【题型】填空题　【知识点】向量　【难度】hard
已知空间单位向量 $\overrightarrow{e_1}$, $\overrightarrow{e_2}$, $\overrightarrow{e_3}$, $\overrightarrow{e_4}$, $|\overrightarrow{e_1}+\overrightarrow{e_2}| = |\overrightarrow{e_3}+\overrightarrow{e_4}| = 2|\overrightarrow{e_1}+\overrightarrow{e_2}+\overrightarrow{e_3}+\overrightarrow{e_4}| = 1$, 则 $\overrightarrow{e_1} \cdot \overrightarrow{e_3}$ 的最大值是\underline{\quad  \quad}.
【解答】
【答案】 $\frac{7+3\sqrt{5}}{16}$

【分析】 根据题意在球中讨论, 结合空间向量数量积的应用可求出最值.

【详解】 因为空间向量 $\overrightarrow{e_1}$, $\overrightarrow{e_2}$, $\overrightarrow{e_3}$, $\overrightarrow{e_4}$ 是单位向量,

所以把向量 $\overrightarrow{e_1}$, $\overrightarrow{e_2}$, $\overrightarrow{e_3}$, $\overrightarrow{e_4}$ 平移到以 $O$ 为起点, 终点在半径为 1 的球面上, 如图:

由 $|\overrightarrow{e_1}+\overrightarrow{e_2}| = 1$, 得 $\overrightarrow{e_1}^2 + \overrightarrow{e_2}^2 + 2\overrightarrow{e_1} \cdot \overrightarrow{e_2} = 1$, 所以 $\langle \overrightarrow{e_1}, \overrightarrow{e_2} \rangle = 120^\circ$, 同理 $\langle \overrightarrow{e_3}, \overrightarrow{e_4} \rangle = 120^\circ$,

令 $\overrightarrow{e_1}+\overrightarrow{e_2} = \vec{a}, \overrightarrow{e_3}+\overrightarrow{e_4} = \vec{b}$, 则 $\langle \overrightarrow{e_1}, \vec{a} \rangle = 60^\circ$, $\langle \overrightarrow{e_3}, \vec{b} \rangle = 60^\circ$,

根据 $|\vec{a}+\vec{b}| = \frac{1}{2}$, 两边同时平方解得 $\vec{a} \cdot \vec{b} = -\frac{7}{8}$, $\cos\langle \vec{a}, \vec{b} \rangle = -\frac{7}{8}$,

所以 $\overrightarrow{e_1}$ 绕向量 $\vec{a}$ 所在直线旋转一周得圆锥 $OO_1$ 的侧面, $\overrightarrow{e_3}$ 绕向量 $\vec{b}$ 所在直线旋转一周得圆锥 $OO_2$ 的侧面,

因为 $\cos\langle \vec{a}, \vec{b} \rangle = -\frac{7}{8} < -\frac{\sqrt{3}}{2}$,

所以 $150^\circ < \langle \vec{a}, \vec{b} \rangle < 180^\circ$, 则 $\sin\langle \vec{a}, \vec{b} \rangle = \frac{\sqrt{15}}{8}$,

观察图形得当 $\overrightarrow{e_1}, \overrightarrow{e_3}$ 旋转到平面 $O_1OO_2$ 内时, 向量 $\overrightarrow{e_1}$ 与 $\overrightarrow{e_3}$ 的夹角最小,

令此最小角为 $\theta$, 则 $\theta = \langle \vec{a}, \vec{b} \rangle - 60^\circ - 60^\circ = \langle \vec{a}, \vec{b} \rangle - 120^\circ$,

则 $\cos\theta = \cos(\langle \vec{a}, \vec{b} \rangle - 120^\circ) = \cos\langle \vec{a}, \vec{b} \rangle \cos 120^\circ + \sin\langle \vec{a}, \vec{b} \rangle \sin 120^\circ = -\frac{7}{8} \times \left(-\frac{1}{2}\right) + \frac{\sqrt{15}}{8} \times \frac{\sqrt{3}}{2} = \frac{7+3\sqrt{5}}{16}$,

$\overrightarrow{e_1} \cdot \overrightarrow{e_3} = |\overrightarrow{e_1}| \cdot |\overrightarrow{e_3}| \cos\langle \overrightarrow{e_1}, \overrightarrow{e_3} \rangle \le \cos\theta = \frac{7+3\sqrt{5}}{16}$,

所以 $\overrightarrow{e_1} \cdot \overrightarrow{e_3}$ 的最大值是 $\frac{7+3\sqrt{5}}{16}$,

故答案为: $\frac{7+3\sqrt{5}}{16}$.
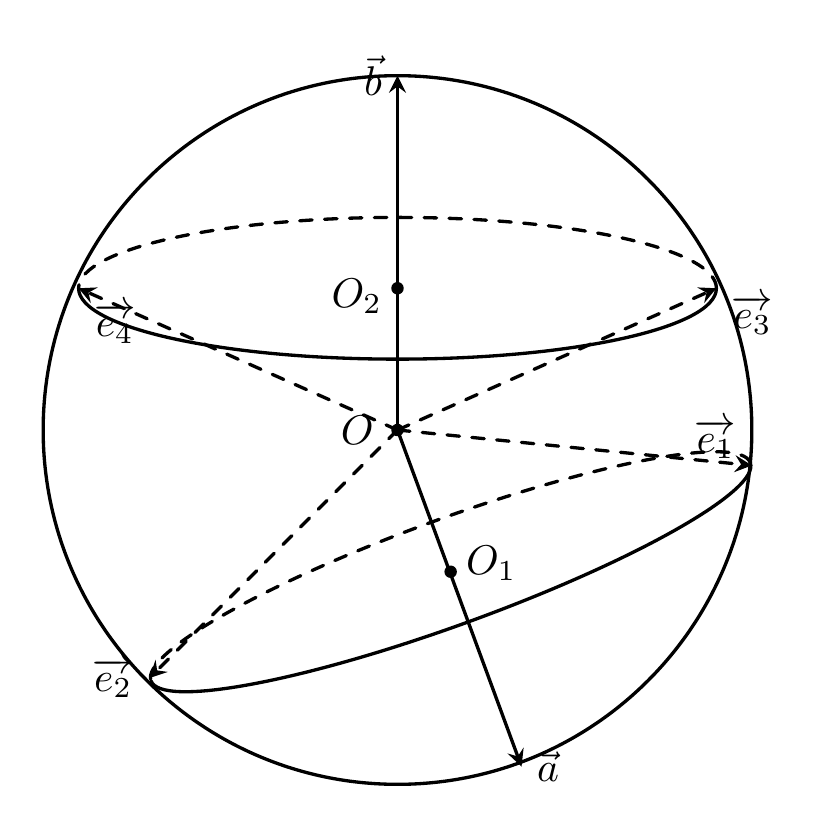